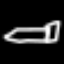
Label: pencil